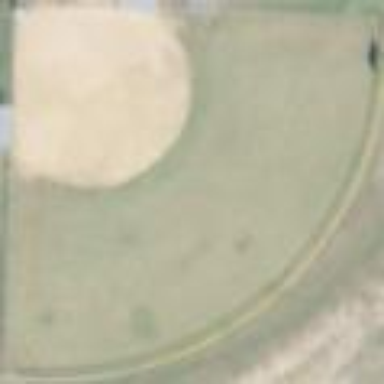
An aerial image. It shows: Baseball pitch for leisure land.